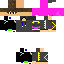
A male human skin with medium skin, wearing brown long hair dressed in a blue hoodie and black pants, featuring a closed mouth.